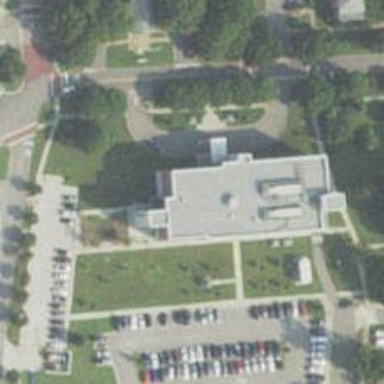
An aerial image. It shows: Government office.